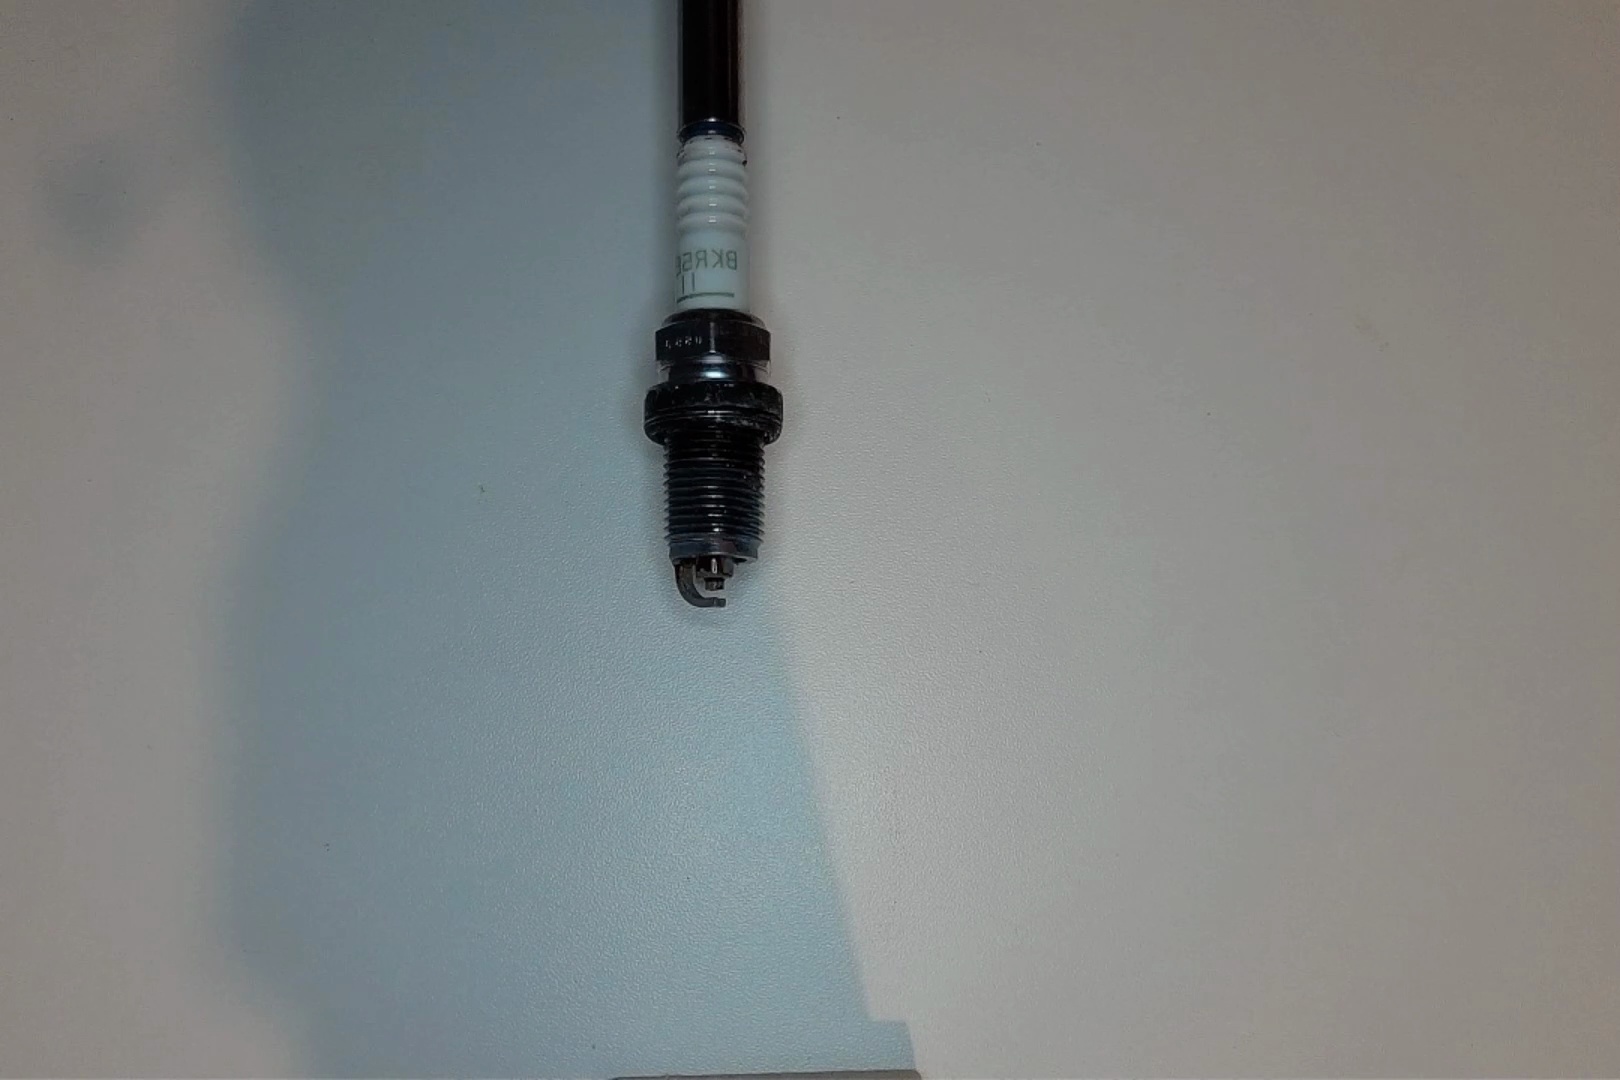
Label: anomaly